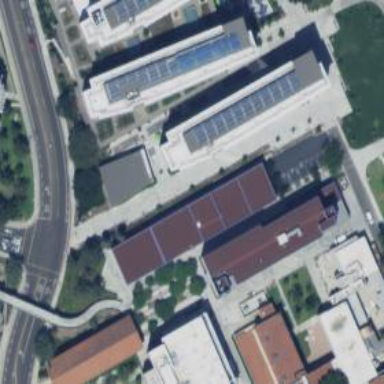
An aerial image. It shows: View of university building.